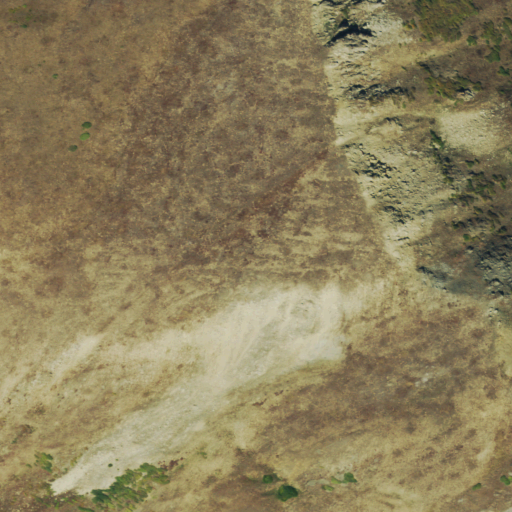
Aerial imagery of mountain in Colorado named Little Ellen Hill containing grassland and shrub